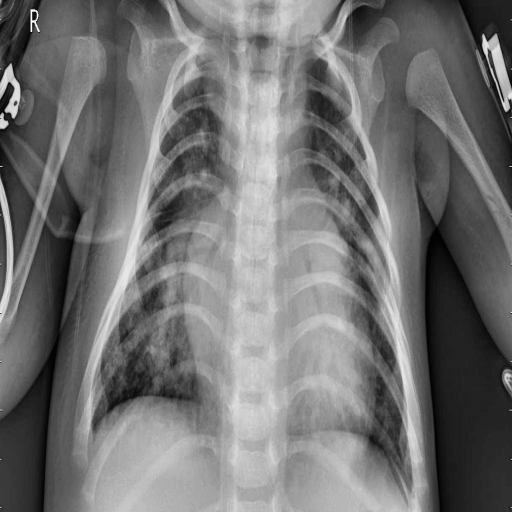
Finding: PNEUMONIA